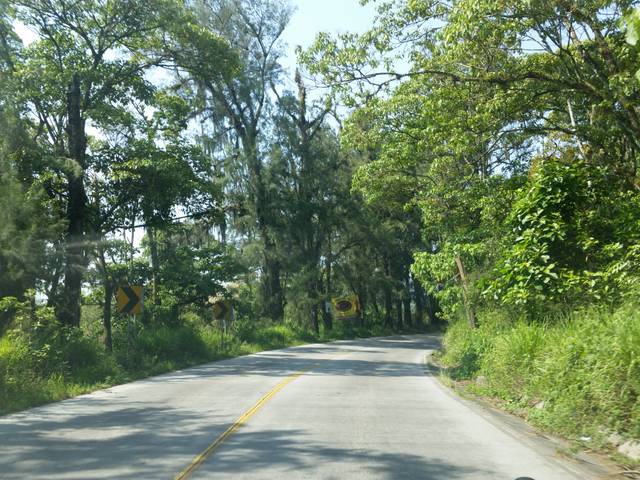
Region: Mexico
Coordinates: 19.433, -96.956